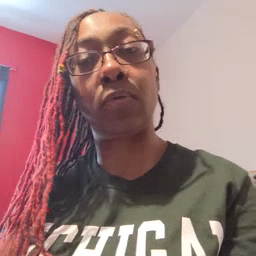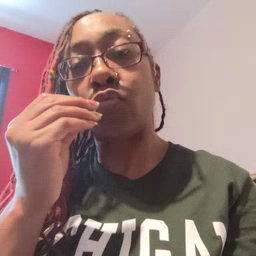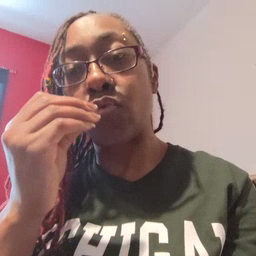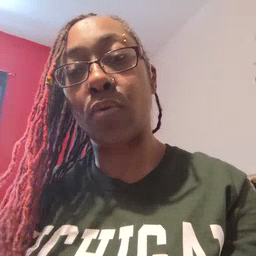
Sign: food